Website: bh-photo
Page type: customer-info-address
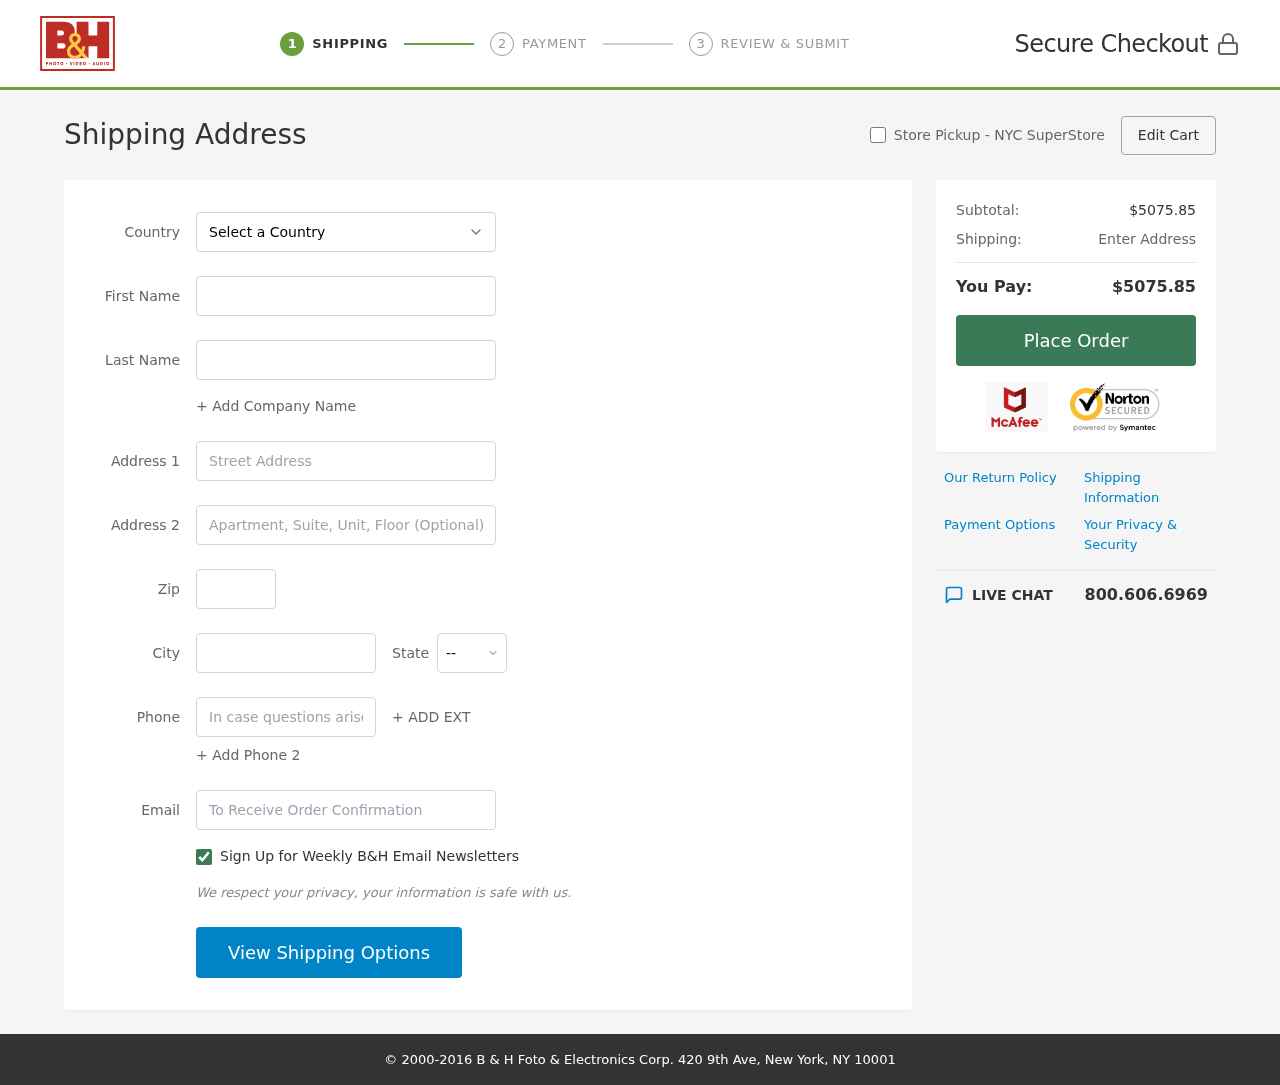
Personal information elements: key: PII_CITY
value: New Daniel
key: PII_COUNTRY
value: United States
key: PII_EMAIL
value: ravenfrazier@yahoo.com
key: PII_FIRSTNAME
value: Raven
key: PII_LASTNAME
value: Frazier
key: PII_PHONE
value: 8348208164
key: PII_POSTCODE
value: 99569
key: PII_STATE_ABBR
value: AS
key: PII_STREET
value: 358 Tyler Ford Suite 355
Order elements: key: ORDER_SUBTOTAL
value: $5075.85
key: ORDER_TOTAL
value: $5075.85